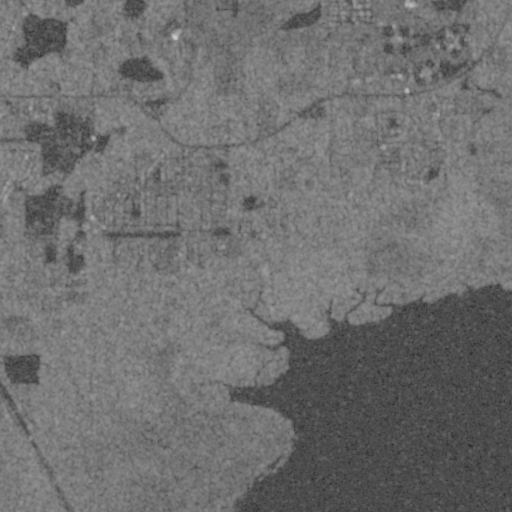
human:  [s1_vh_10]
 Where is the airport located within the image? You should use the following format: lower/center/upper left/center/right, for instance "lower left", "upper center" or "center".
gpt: The airport is located in the upper of the image.
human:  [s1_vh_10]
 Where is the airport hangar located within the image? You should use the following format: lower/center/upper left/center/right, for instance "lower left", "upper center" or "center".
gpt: The airport hangar is located in the upper right of the image.
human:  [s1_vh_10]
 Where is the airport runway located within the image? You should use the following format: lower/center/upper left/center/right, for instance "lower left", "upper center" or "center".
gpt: The airport runway is located in the upper center of the image.
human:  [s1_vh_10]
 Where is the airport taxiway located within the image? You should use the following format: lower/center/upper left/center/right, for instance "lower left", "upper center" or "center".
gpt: The airport taxiway is located in the upper right of the image.
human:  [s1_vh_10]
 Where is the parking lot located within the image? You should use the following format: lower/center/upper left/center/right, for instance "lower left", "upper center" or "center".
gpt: The parking lot is located in the upper center of the image.
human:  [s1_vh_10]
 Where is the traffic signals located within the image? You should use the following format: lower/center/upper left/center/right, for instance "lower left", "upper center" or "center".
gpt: The traffic signals is located in the upper left of the image.
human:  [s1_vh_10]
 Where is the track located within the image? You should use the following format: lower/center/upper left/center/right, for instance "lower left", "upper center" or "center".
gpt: There is no track in the image.

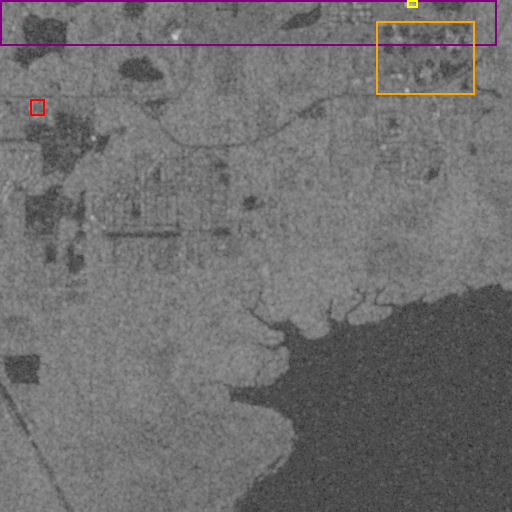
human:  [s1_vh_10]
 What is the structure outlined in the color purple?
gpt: The structure outlined in purple is an airport.
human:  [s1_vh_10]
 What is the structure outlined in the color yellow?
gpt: The structure outlined in yellow is an airport hangar.
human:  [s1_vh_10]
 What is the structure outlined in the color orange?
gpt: The structure outlined in orange is a park.
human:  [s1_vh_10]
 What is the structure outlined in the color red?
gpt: The structure outlined in red is a building.
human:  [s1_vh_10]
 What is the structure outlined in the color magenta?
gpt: There is no magenta outline.